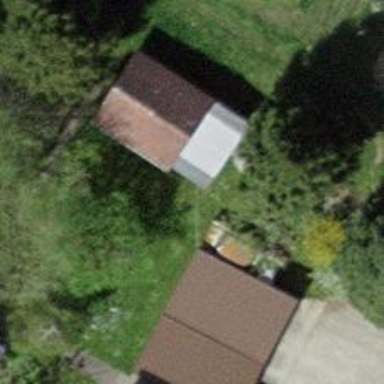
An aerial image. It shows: Garage building.